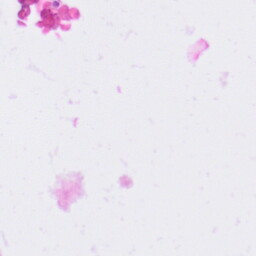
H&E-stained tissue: Pancreatic